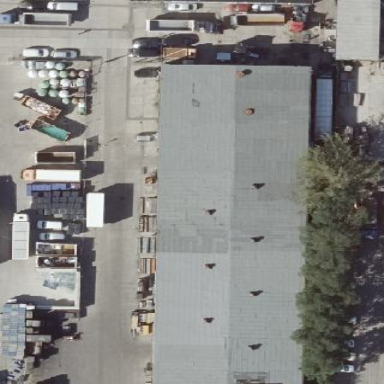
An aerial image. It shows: Commercial building with works in progress.